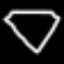
Label: diamond